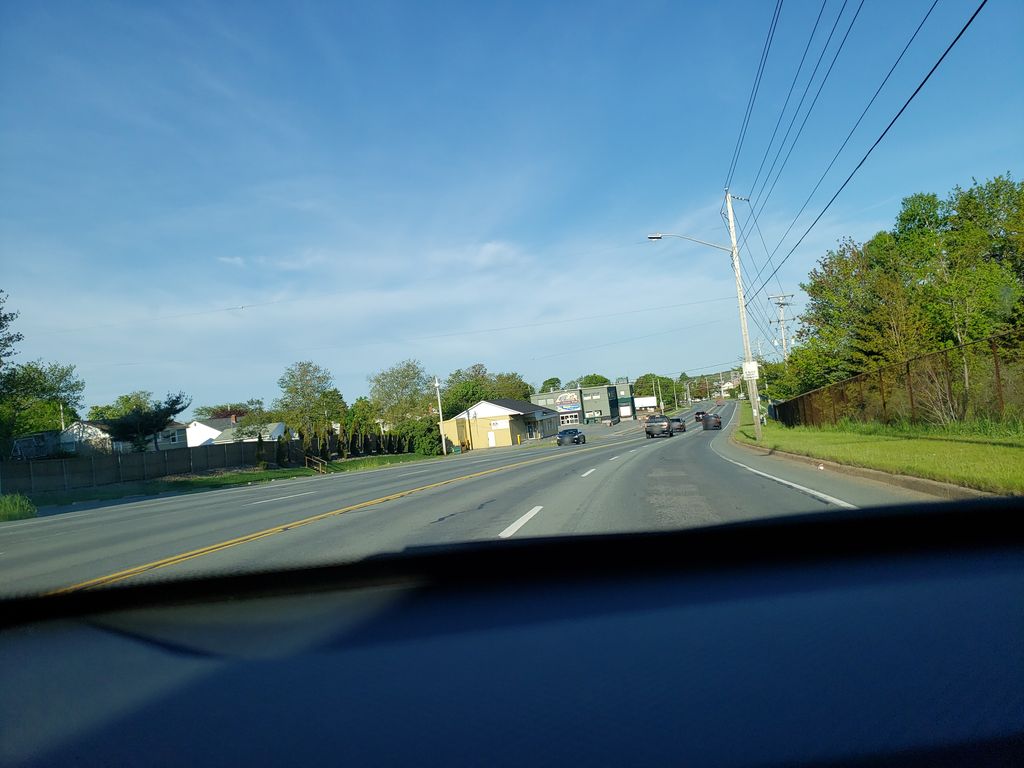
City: halifax